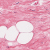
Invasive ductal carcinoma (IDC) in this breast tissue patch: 0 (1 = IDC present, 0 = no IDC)